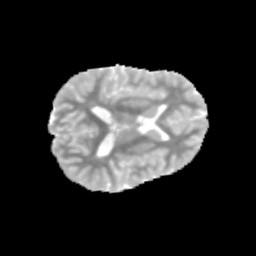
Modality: MD
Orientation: axial
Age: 11
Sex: male
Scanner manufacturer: siemens
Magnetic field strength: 3 T
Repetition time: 3.8 s
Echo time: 0.07 s